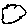
Label: cloud